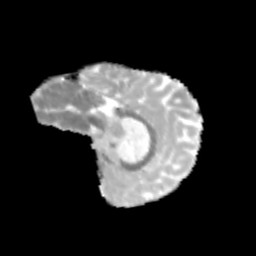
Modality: MD
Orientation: sagittal
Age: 11
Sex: male
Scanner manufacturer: siemens
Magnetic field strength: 3 T
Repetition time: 3.8 s
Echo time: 0.07 s